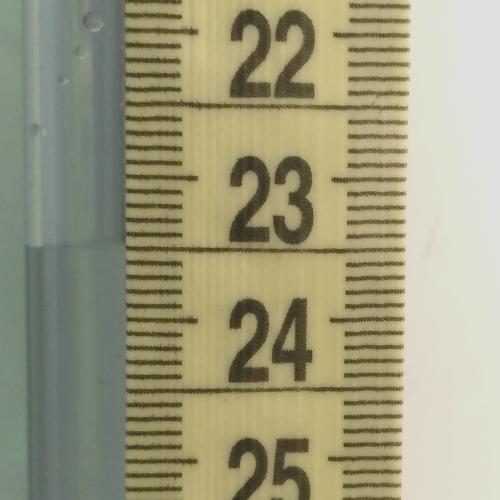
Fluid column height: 23.5 cm